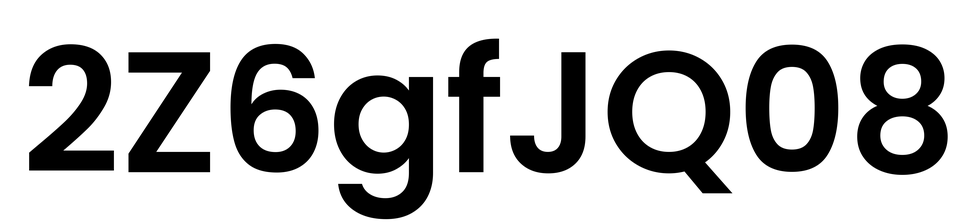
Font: Poppins-SemiBold